Question:
How do I start Navigation maps inside the layout Activity?
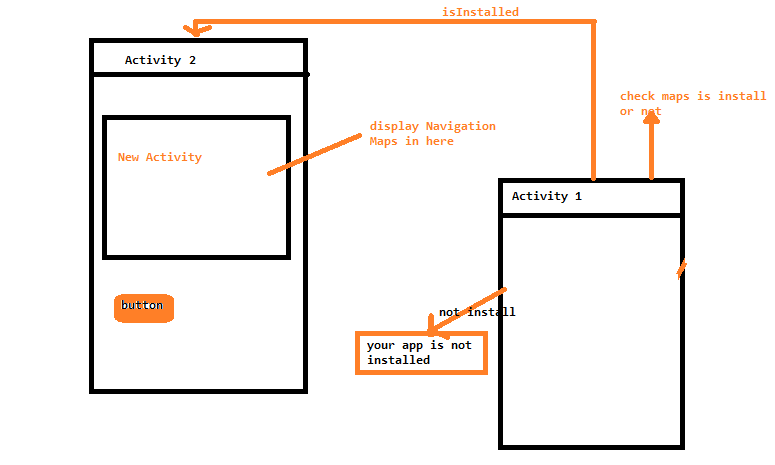
Answer: You should take a look at <URL>, it's very comprehensive and the format of stackoverflow isn't intended for long tutorials.
As a general matter, Google provides a library for using Google Maps in your application called MapView. The sourcecode for the example is available <URL>.
---
UPDATE: Based on the comments below, and now that I understand the question better, the answer is that you cannot invoke code or reuse code from one application within another in android. The only official way is to use Intent to invoke the Activity. (Here's <URL>